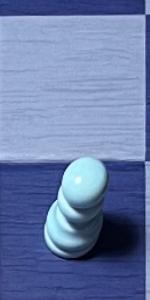
Label: Pawn_White